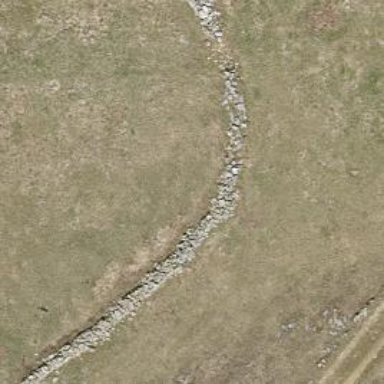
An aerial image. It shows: Wall made of dry stone.